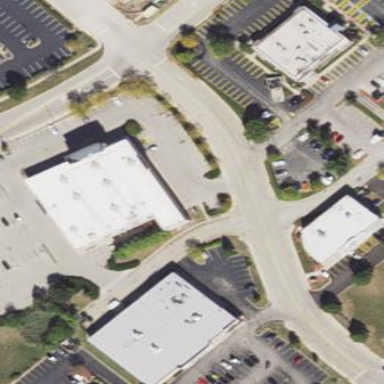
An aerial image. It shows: Retail building.